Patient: sex F, age 65
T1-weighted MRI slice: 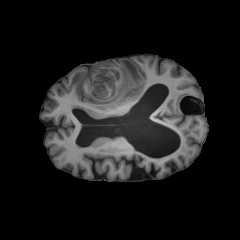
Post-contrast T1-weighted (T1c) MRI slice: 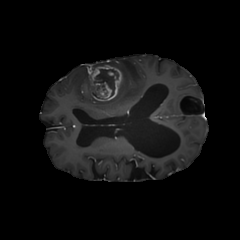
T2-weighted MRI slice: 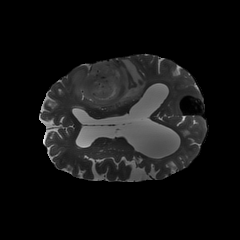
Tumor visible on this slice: yes
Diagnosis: Glioblastoma, IDH-wildtype
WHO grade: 4